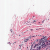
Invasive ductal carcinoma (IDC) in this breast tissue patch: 1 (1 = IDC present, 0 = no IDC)